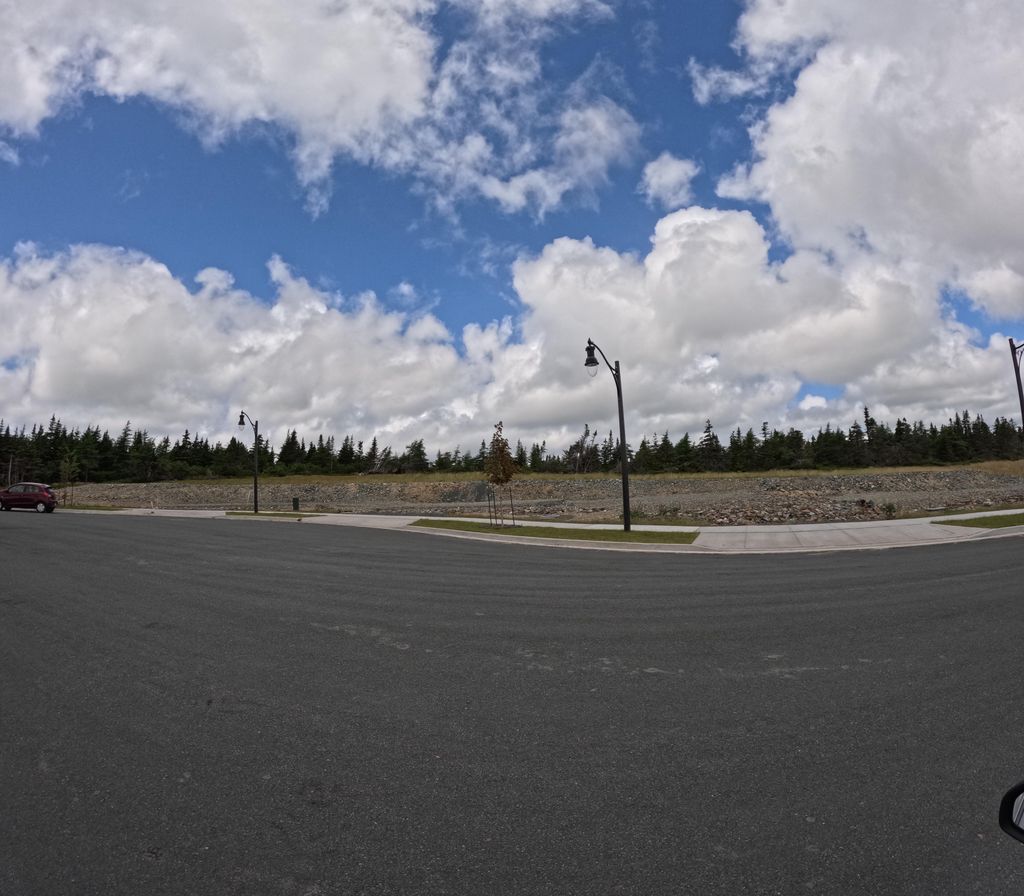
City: st_johns